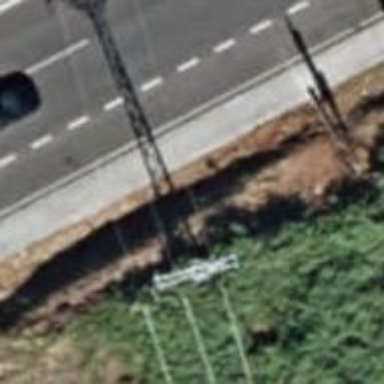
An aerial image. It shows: Power pole.